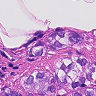
Metastatic tissue present: yes